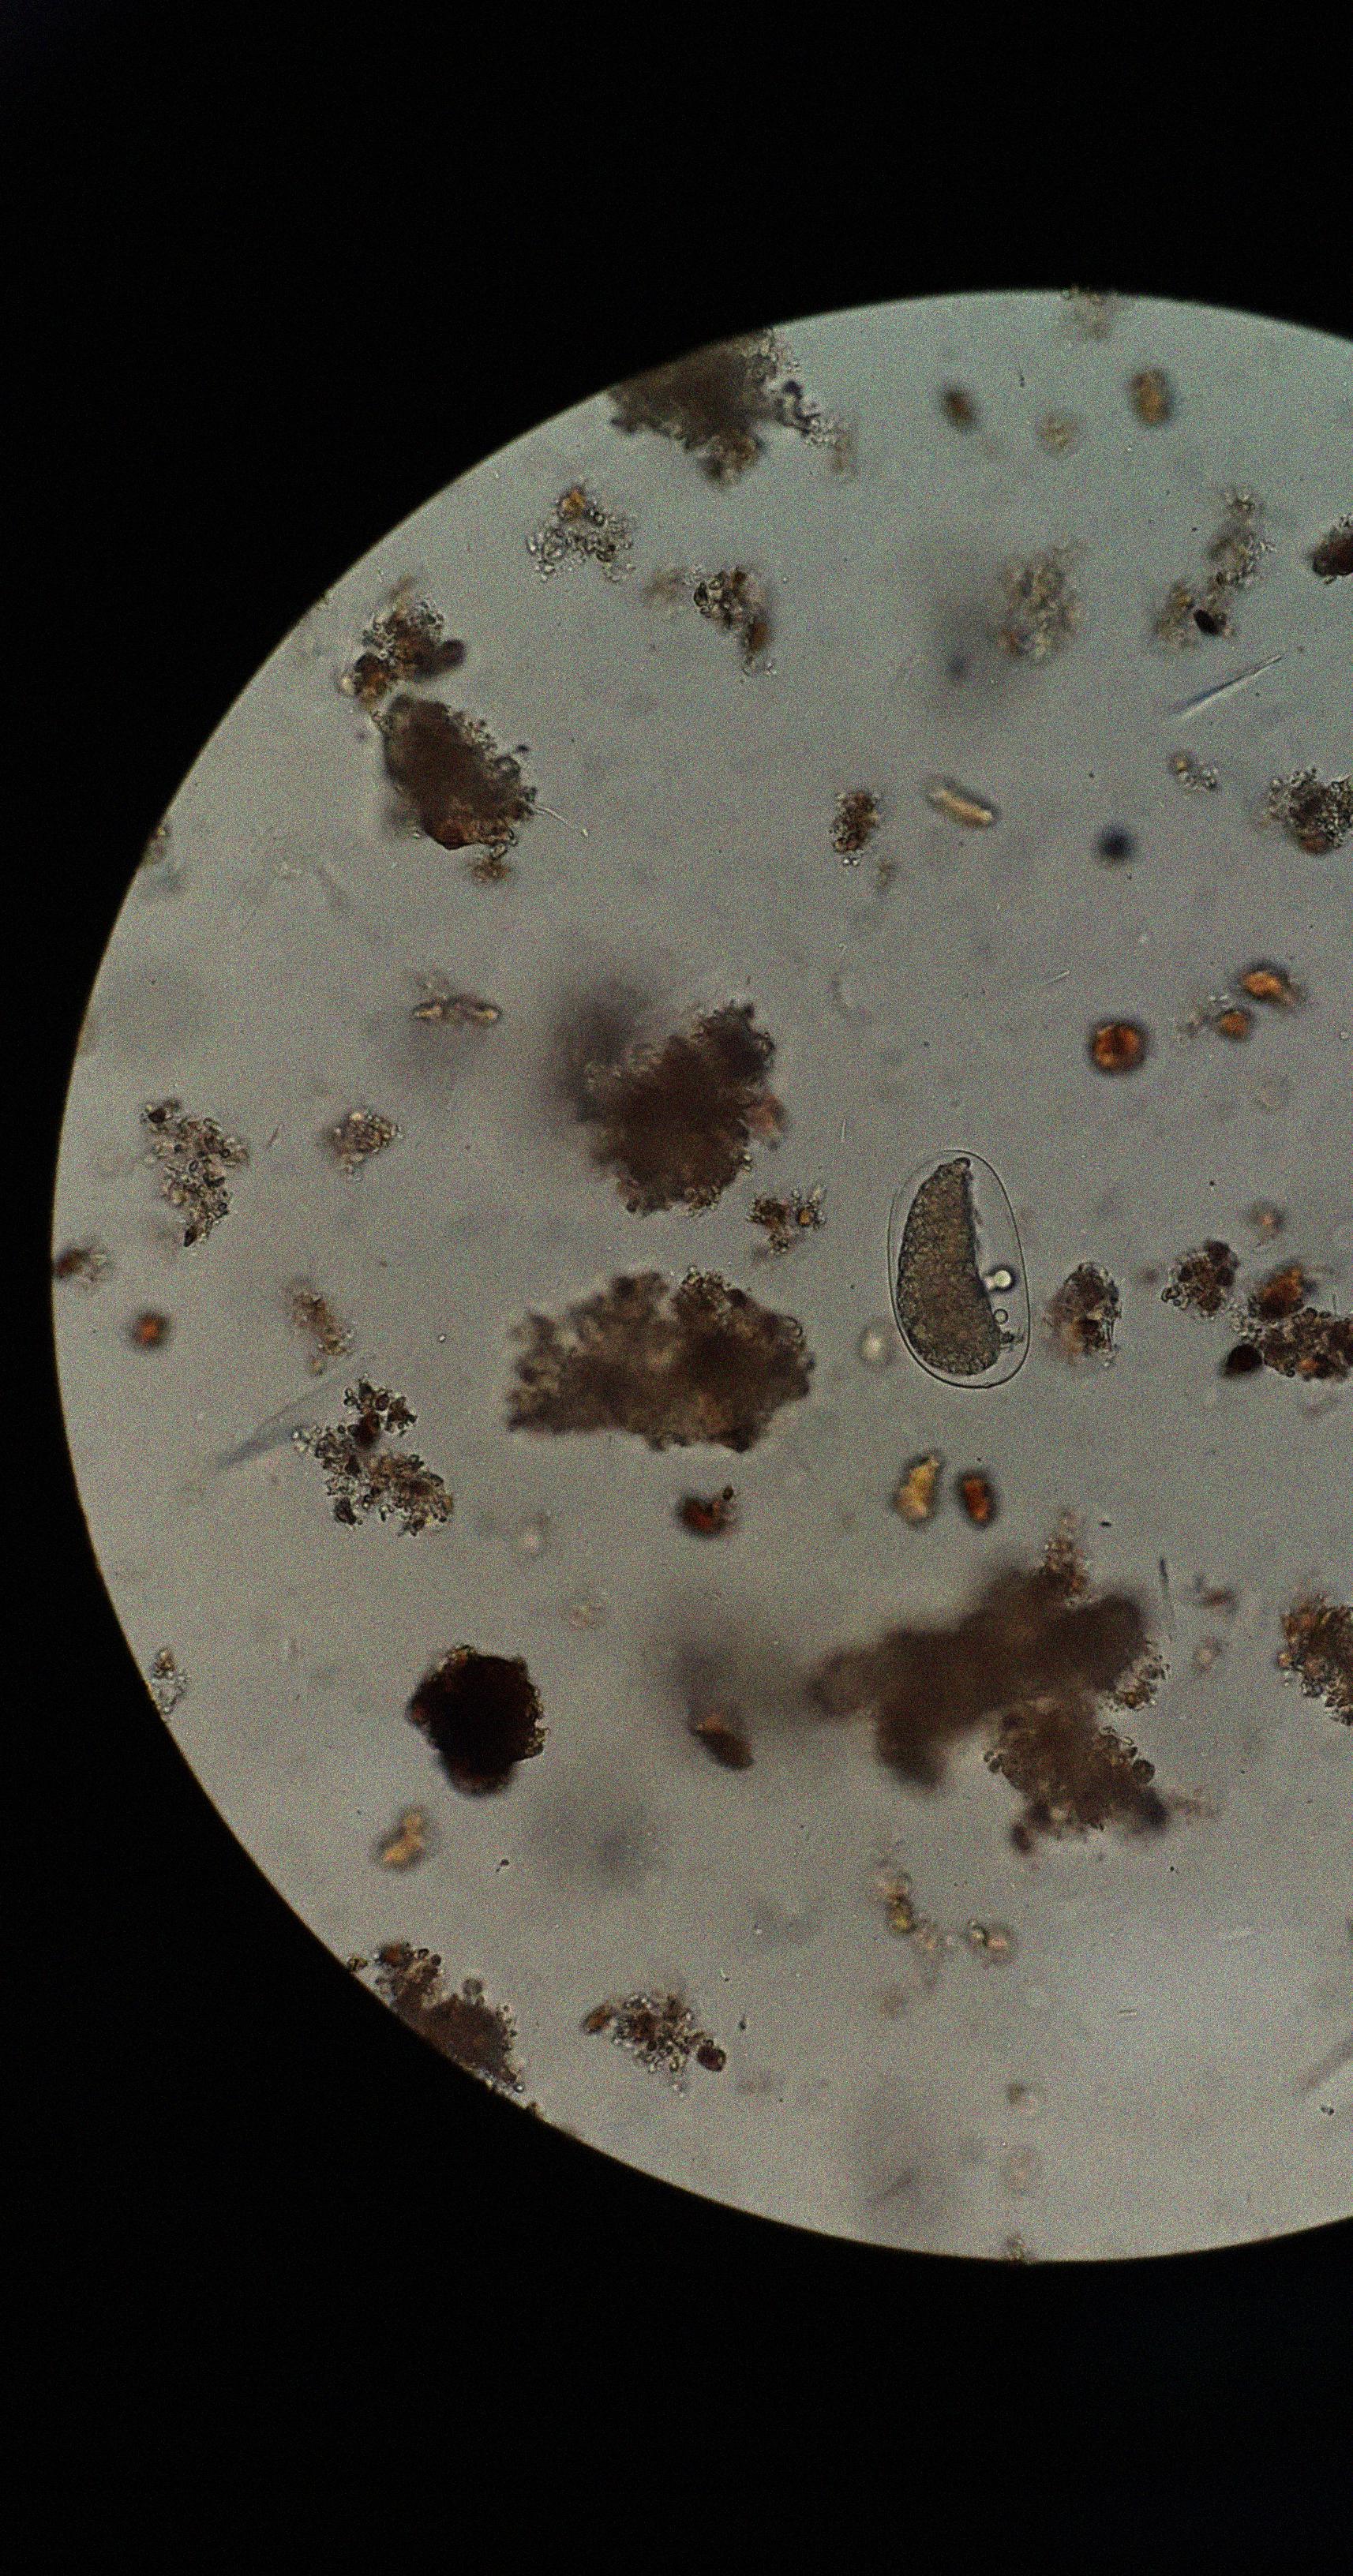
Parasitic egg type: Hookworm egg